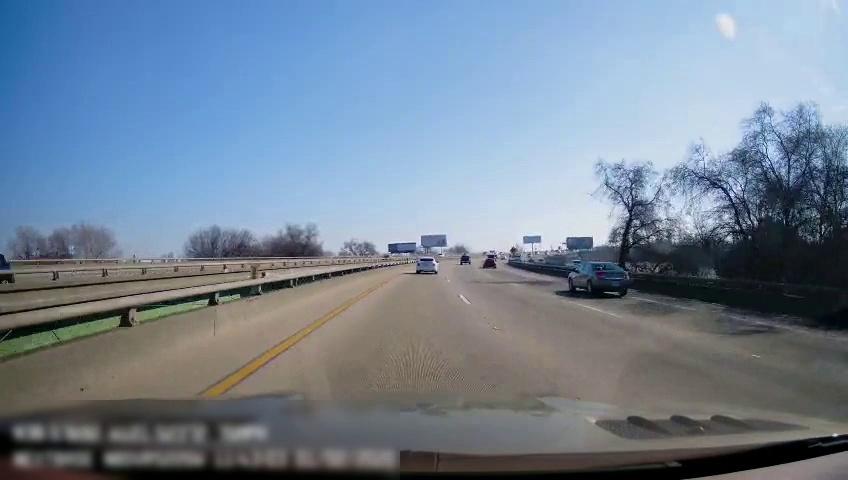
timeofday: Day
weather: Sunny
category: Drivable Space
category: Drivable Space
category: Vehicles | Car
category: Vehicles | Car
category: Vehicles | Car
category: Vehicles | Truck
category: Lanes | Current Lane
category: Lanes | Current Lane
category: Lanes | Current Lane
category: Lanes | Alternate Lane